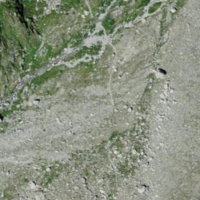
EUNIS habitat code: 48
Species observed at this site:
Micranthes stellaris